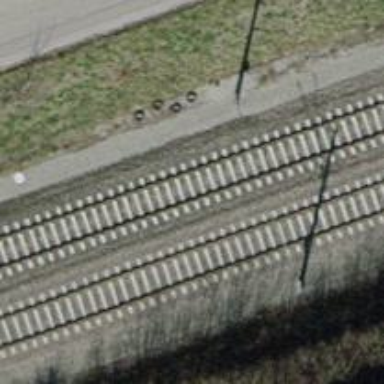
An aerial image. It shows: Milestone along the railway track with catenary mast.